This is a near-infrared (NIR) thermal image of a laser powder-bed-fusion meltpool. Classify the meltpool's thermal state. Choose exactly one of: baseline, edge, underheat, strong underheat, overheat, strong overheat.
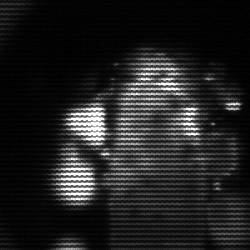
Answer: strong underheat